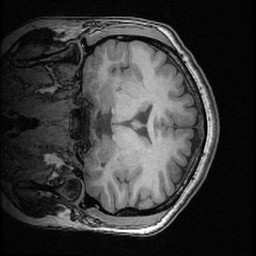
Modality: T1w
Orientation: coronal
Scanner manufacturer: ge
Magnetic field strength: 3 T
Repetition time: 0.008572 s
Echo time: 0.003384 s